Question: I have following simple nested animation code intended for transition as in the attached image.
'''
[UIView animateWithDuration:2.0f animations:^{
CGRect frame = self.label.frame;
frame.origin.y += 100;
self.label.frame = frame;
} completion:^(BOOL finished) {
[UIView animateWithDuration:2.0f animations:^{
self.button.transform = CGAffineTransformMakeRotation(M_PI);
}completion:^(BOOL finished) {
//
}];
}];
'''

The view layout is defined in XIB file with auto layout. As IB automatically puts it, it has vertical constraint on both button and label.
In this case, the transition goes not as depicted in the attached image. It goes from State1 to State2, but and then goes to State3.
What I figured is that this is caused by the vertical constraint of the label. As I programmatically removed the constraint in before the animation, the animation started working as intended.
'''
[self.view removeConstraint:self.labelConstraint];
'''
What I want to know is if this is the way to do it. Some <URL> suggests that removing constraint sometimes causes unpredicted behavior due to insufficient constraints to determine layout.
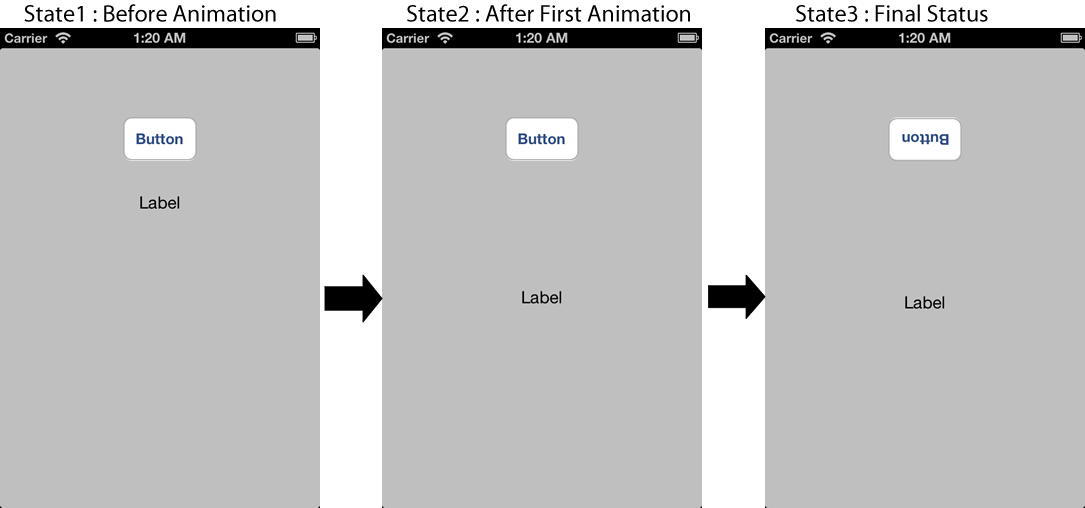
Answer: Okay, my friend answered my question which made complete sense to me.
'''
[UIView animateWithDuration:2.0f animations:^{
CGRect frame = self.label.frame;
frame.origin.y += 100;
self.label.frame = frame;
} completion:^(BOOL finished) {
////////////////////////////////////
self.labelConstraint.constant += 100;
////////////////////////////////////
[UIView animateWithDuration:2.0f animations:^{
self.button.transform = CGAffineTransformMakeRotation(M_PI);
}completion:^(BOOL finished) {
//
}];
}];
'''
Note that I am changing the constraint value to suit to the new frame, before the second animation starts. This way there will be sufficient auto layout.
Still waiting for other ways if someone have them!